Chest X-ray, PA view. Patient: 53 years old, sex M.
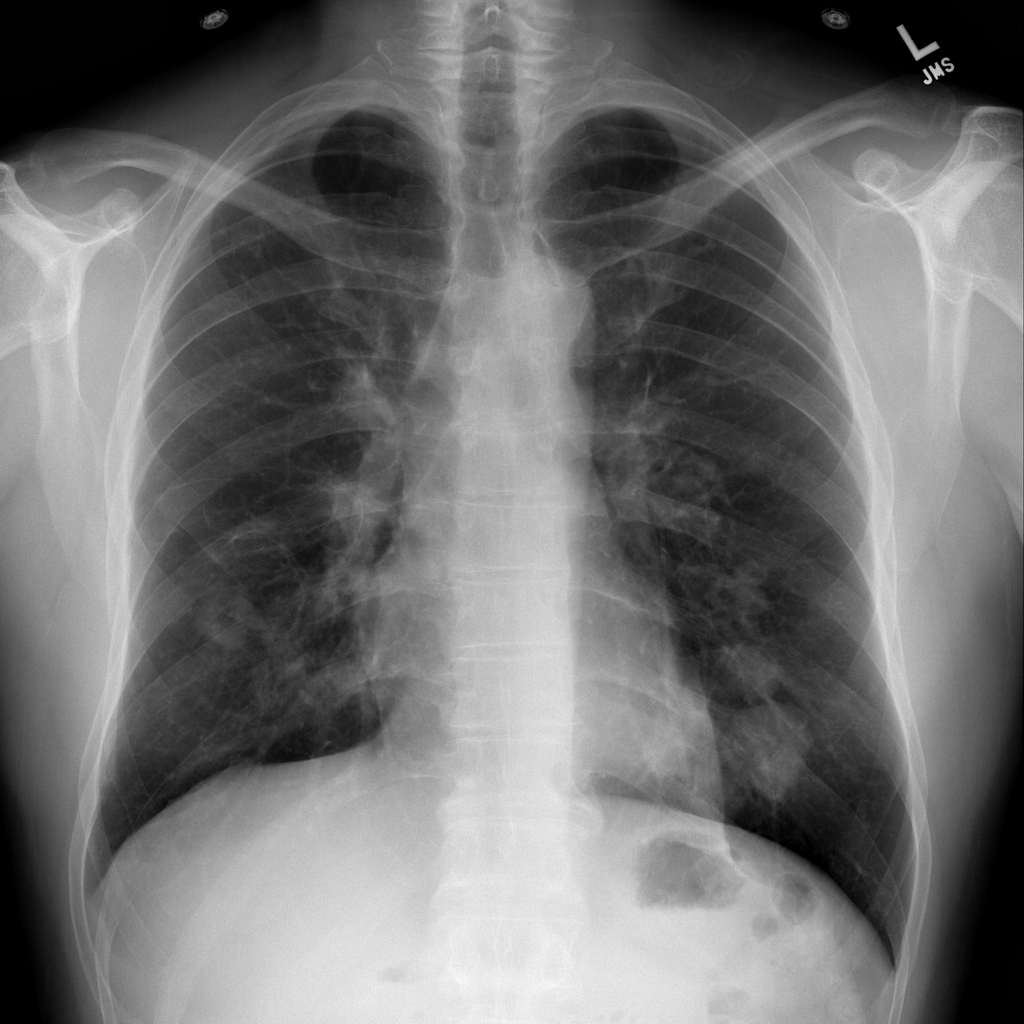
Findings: Mass